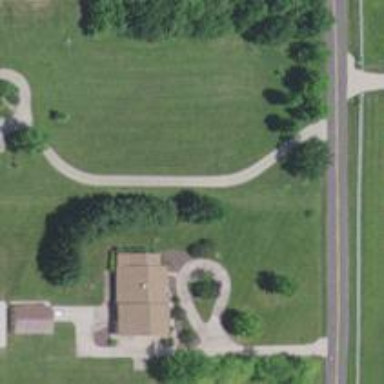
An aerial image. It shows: Driveway leading to service road.